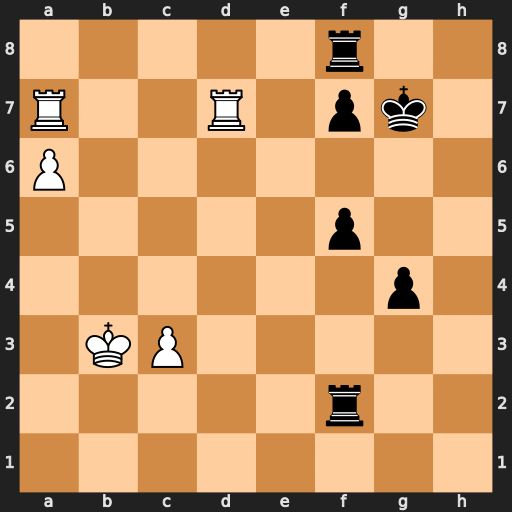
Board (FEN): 5r2/R2R1pk1/P7/5p2/6p1/1KP5/5r2/8
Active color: w
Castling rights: -
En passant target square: -
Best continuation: Rxf7+ Rxf7 Rxf7+ Kxf7 a7